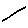
Label: line